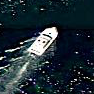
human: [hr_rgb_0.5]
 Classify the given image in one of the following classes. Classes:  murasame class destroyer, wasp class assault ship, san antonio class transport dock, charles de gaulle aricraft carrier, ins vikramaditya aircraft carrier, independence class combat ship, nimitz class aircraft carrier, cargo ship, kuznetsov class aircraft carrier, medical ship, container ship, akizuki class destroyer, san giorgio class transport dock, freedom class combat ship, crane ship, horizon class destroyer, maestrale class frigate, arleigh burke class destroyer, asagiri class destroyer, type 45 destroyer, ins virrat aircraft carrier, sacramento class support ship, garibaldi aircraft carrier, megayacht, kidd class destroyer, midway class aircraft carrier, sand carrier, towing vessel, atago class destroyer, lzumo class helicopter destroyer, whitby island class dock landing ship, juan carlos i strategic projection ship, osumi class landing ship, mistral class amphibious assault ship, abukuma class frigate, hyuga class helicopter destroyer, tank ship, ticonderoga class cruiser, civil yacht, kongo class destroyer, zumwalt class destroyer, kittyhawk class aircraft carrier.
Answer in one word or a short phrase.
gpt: Civil yacht